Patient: sex M, age 62
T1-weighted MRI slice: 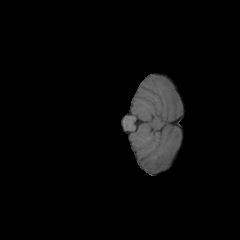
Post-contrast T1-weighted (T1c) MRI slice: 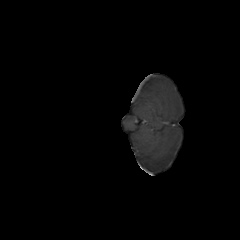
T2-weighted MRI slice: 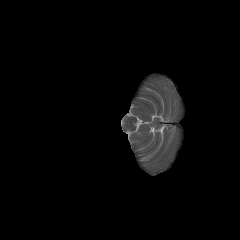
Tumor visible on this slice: no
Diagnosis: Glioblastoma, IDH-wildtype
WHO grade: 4